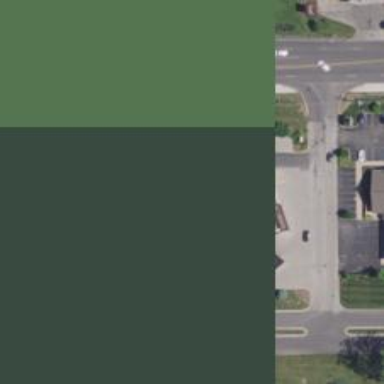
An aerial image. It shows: Pharmacy providing healthcare services.